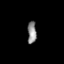
Tissue: lung
Cell type: Epithelial cells
Senescence score: 0.2223
Nuclear area (px): 197
Mean DAPI intensity: 137.99